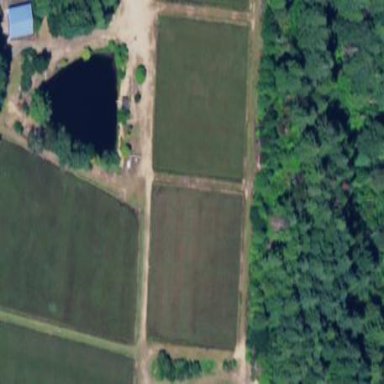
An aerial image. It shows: Farmland where cranberries are grown.